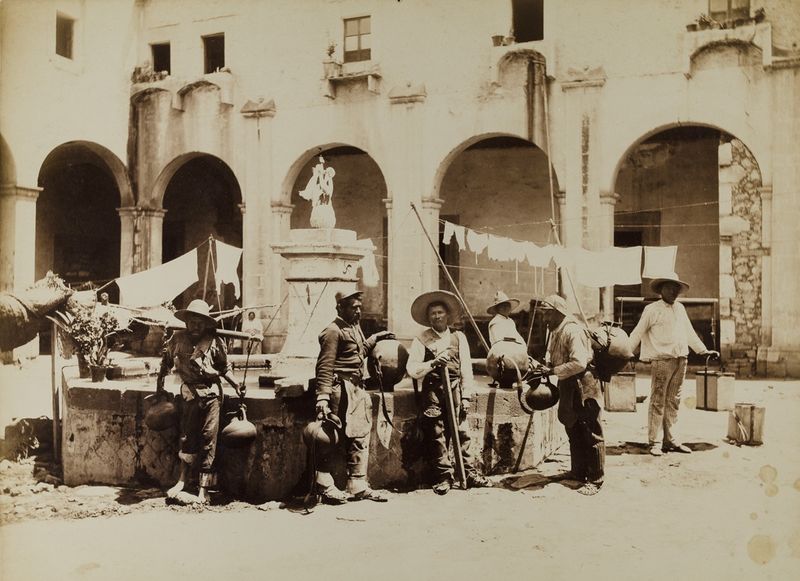
Titel: No. 236. Aguadores, Mexico.
Künstler: William Henry Jackson
Standort: Hamburg
Institution: Museum für Kunst und Gewerbe Hamburg
Schlagwörter: mann, stadt, hut, figur, brunnen, krug, skulptur, vase, topf, fassade, ort, dorf, plastik, foto, fotografie, photographie, stadtansicht, photo, karton, leben, albumin, bildhauerkunst, lichtbild, reisefotografie, gefäß, behälter, schwarzweißpositivverfahren, silbersalzverfahren, schwarzweißfotografie, straßen, plätze, reisephotographie, albuminpapier, denkmäler, türme, wasserträger